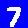
Digit: 7